Aerial crown-view tile of a tropical tree (Barro Colorado Island, Panama), acquired 20250616:
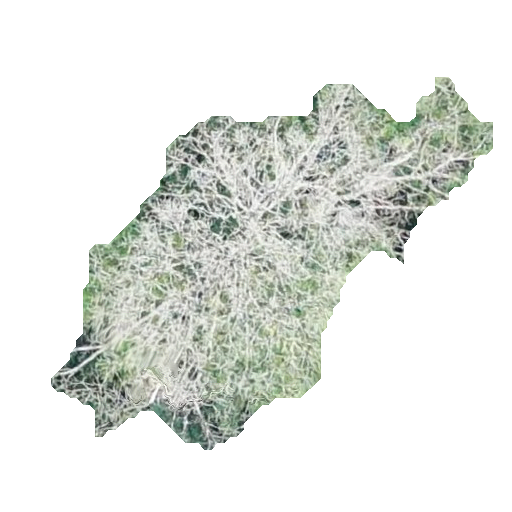
Species: Virola surinamensis
GBIF accepted scientific name: Virola surinamensis
Crown area: 123.715 m²